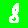
Digit: 8